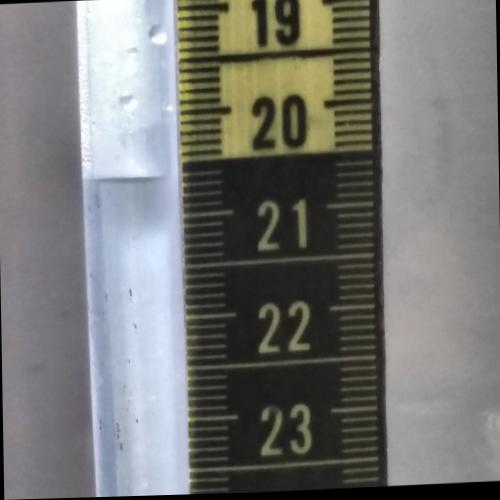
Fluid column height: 20.6 cm